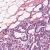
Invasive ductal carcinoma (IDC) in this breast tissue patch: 1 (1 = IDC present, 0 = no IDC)